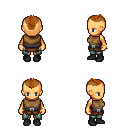
a pixel art fantasy rpg character, female body template, human, tanned skin, leather chest armor, teal pants, brunette short mohawk hairstyle, bracelets, black shoes, four views (front, back, left, right), 2x2 character sprite sheet, small pixel art, hard edges, no anti-aliasing